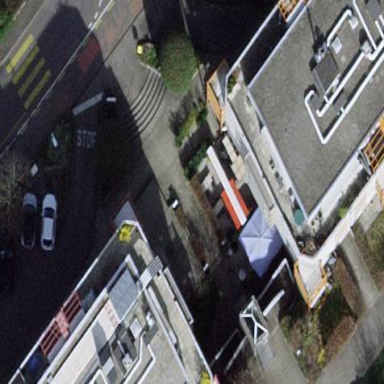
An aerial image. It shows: Restaurant building.